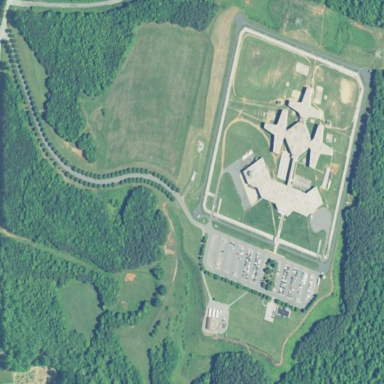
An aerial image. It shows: Prison.